Question: In this diagram, the green dot is the starting point and the blue dot is the destination. How many different simple paths are there?
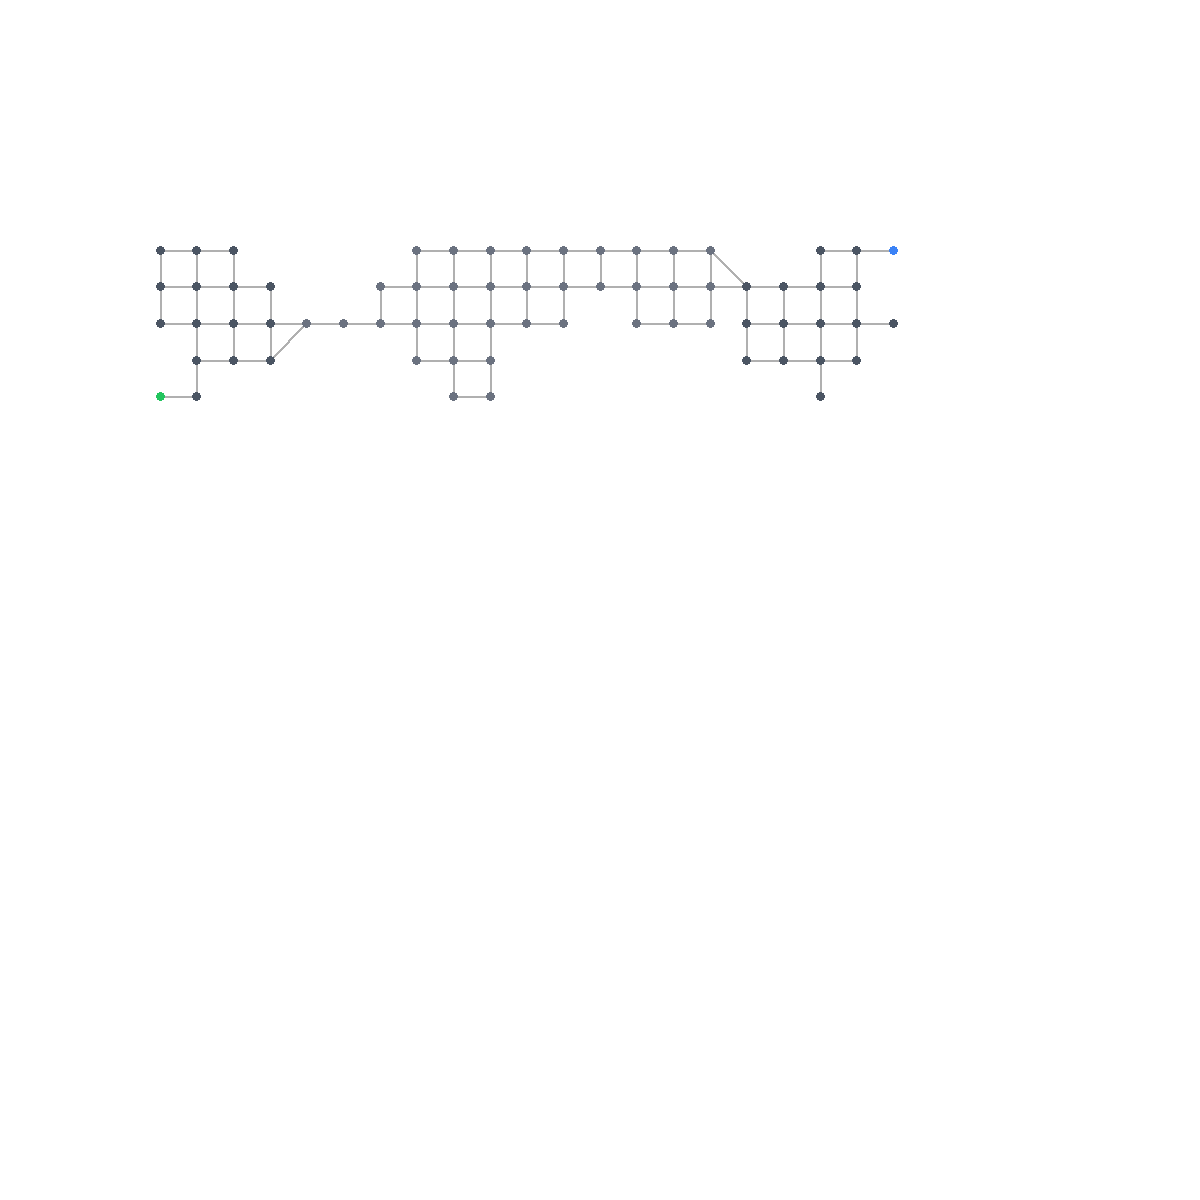
Answer: 543456000